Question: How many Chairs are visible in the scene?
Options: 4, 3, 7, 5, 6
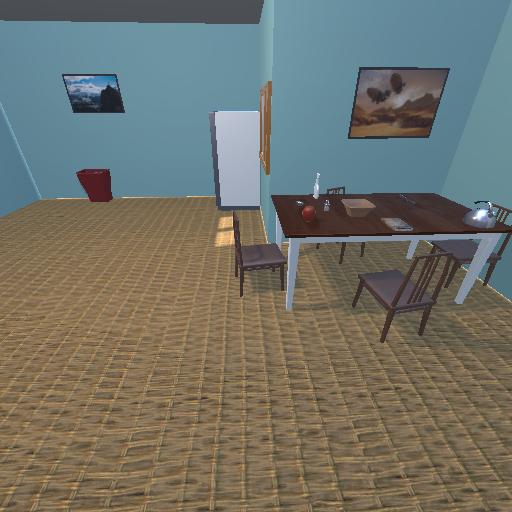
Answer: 4